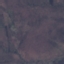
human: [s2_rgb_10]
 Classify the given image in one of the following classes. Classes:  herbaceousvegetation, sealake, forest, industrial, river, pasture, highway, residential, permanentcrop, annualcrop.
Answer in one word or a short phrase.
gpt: HerbaceousVegetation